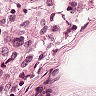
Metastatic tissue present: no